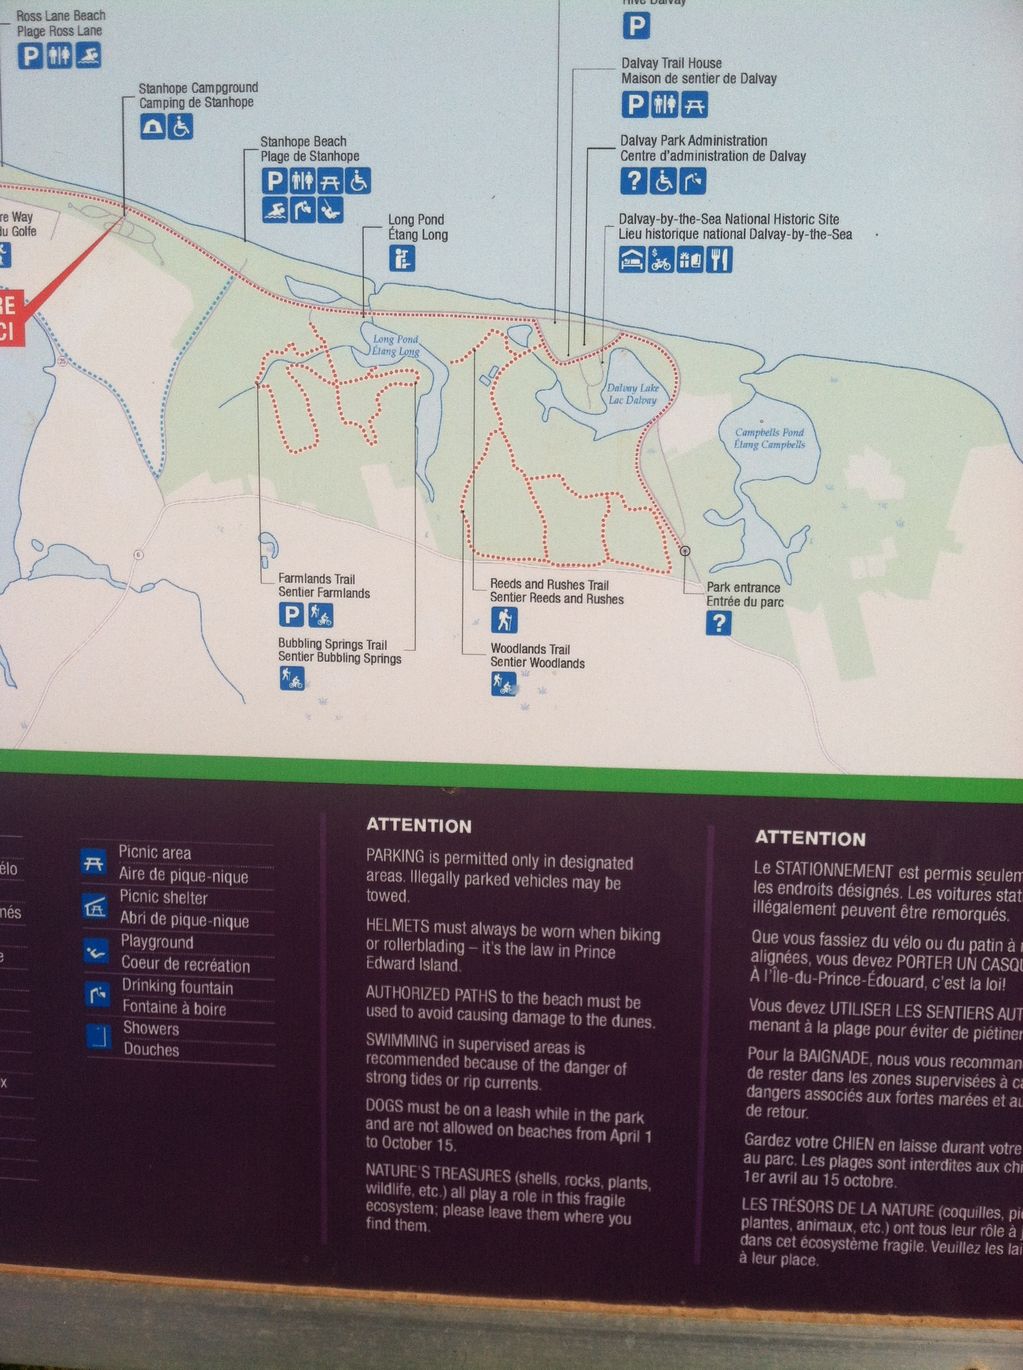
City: charlottetown